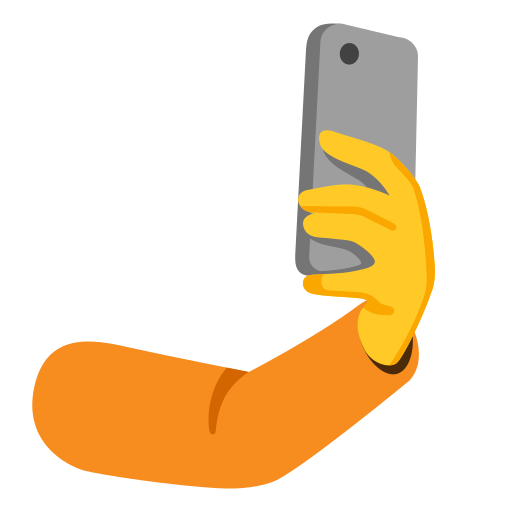
Emoji: 🤳